Interaction volume radius: 10 \u00c5
Interaction volume height: 20 \u00c5
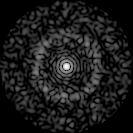
Disorder parameter: 0.8452